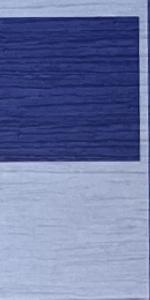
Label: Empty